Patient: sex M, age 49
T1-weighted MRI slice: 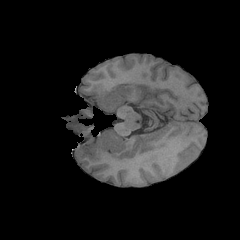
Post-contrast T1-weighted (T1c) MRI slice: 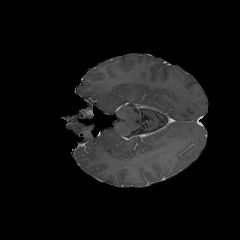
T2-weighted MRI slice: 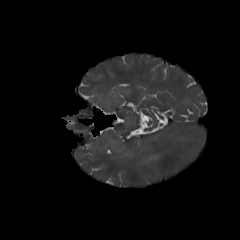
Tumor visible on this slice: yes
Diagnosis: Glioblastoma, IDH-wildtype
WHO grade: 4